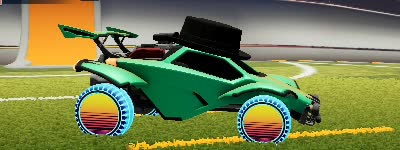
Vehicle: octane